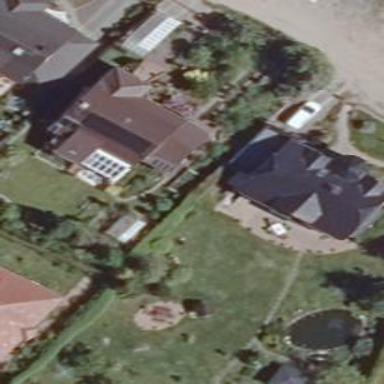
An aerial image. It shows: Simple house.